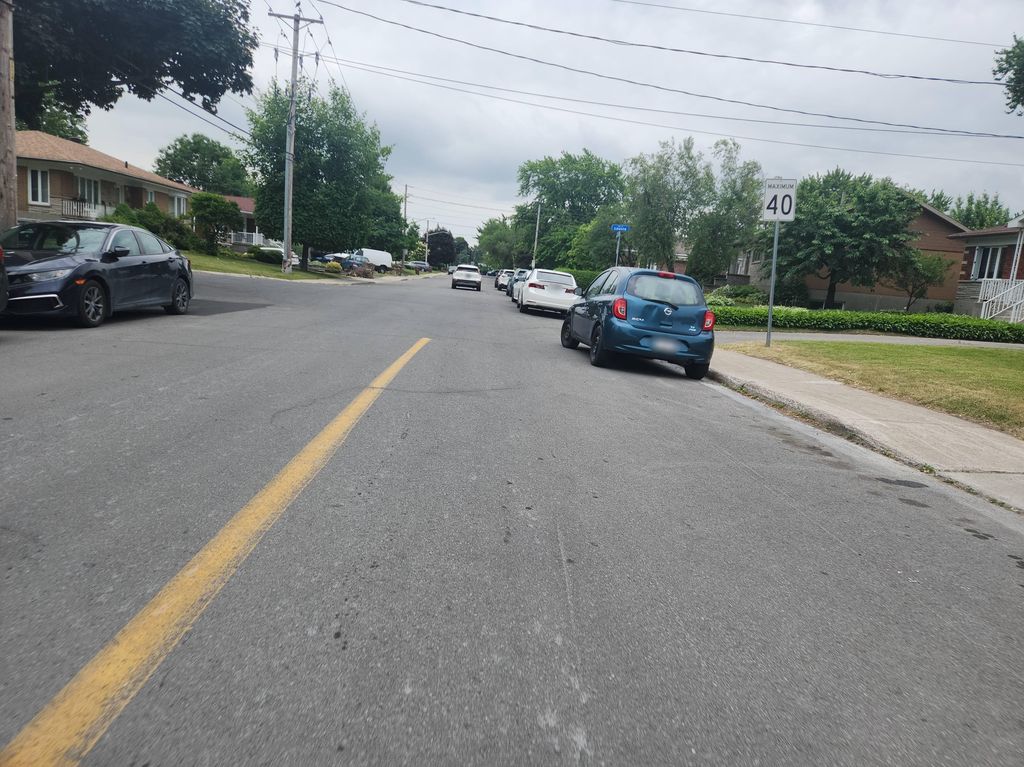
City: montreal